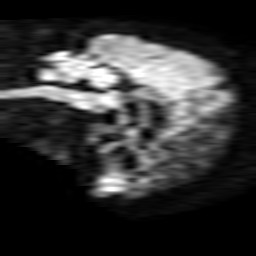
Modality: TRACE
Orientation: sagittal
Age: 65
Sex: female
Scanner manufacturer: philips
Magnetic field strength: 1.5 T
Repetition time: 4.824 s
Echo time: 0.07764 s